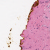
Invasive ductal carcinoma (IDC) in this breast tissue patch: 0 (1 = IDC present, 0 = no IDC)